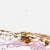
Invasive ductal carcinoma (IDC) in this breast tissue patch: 0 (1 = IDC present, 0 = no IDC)